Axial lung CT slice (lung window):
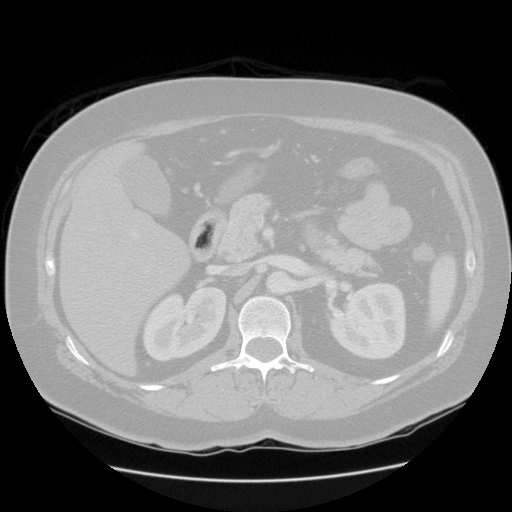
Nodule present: no